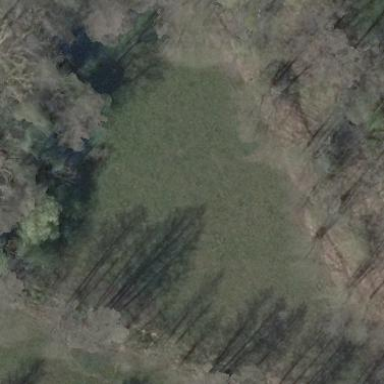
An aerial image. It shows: Beautiful meadow.